Question: There is a way to let the navigation view (red box in figure) be the same for all tabs opened?
Thanks in advance.
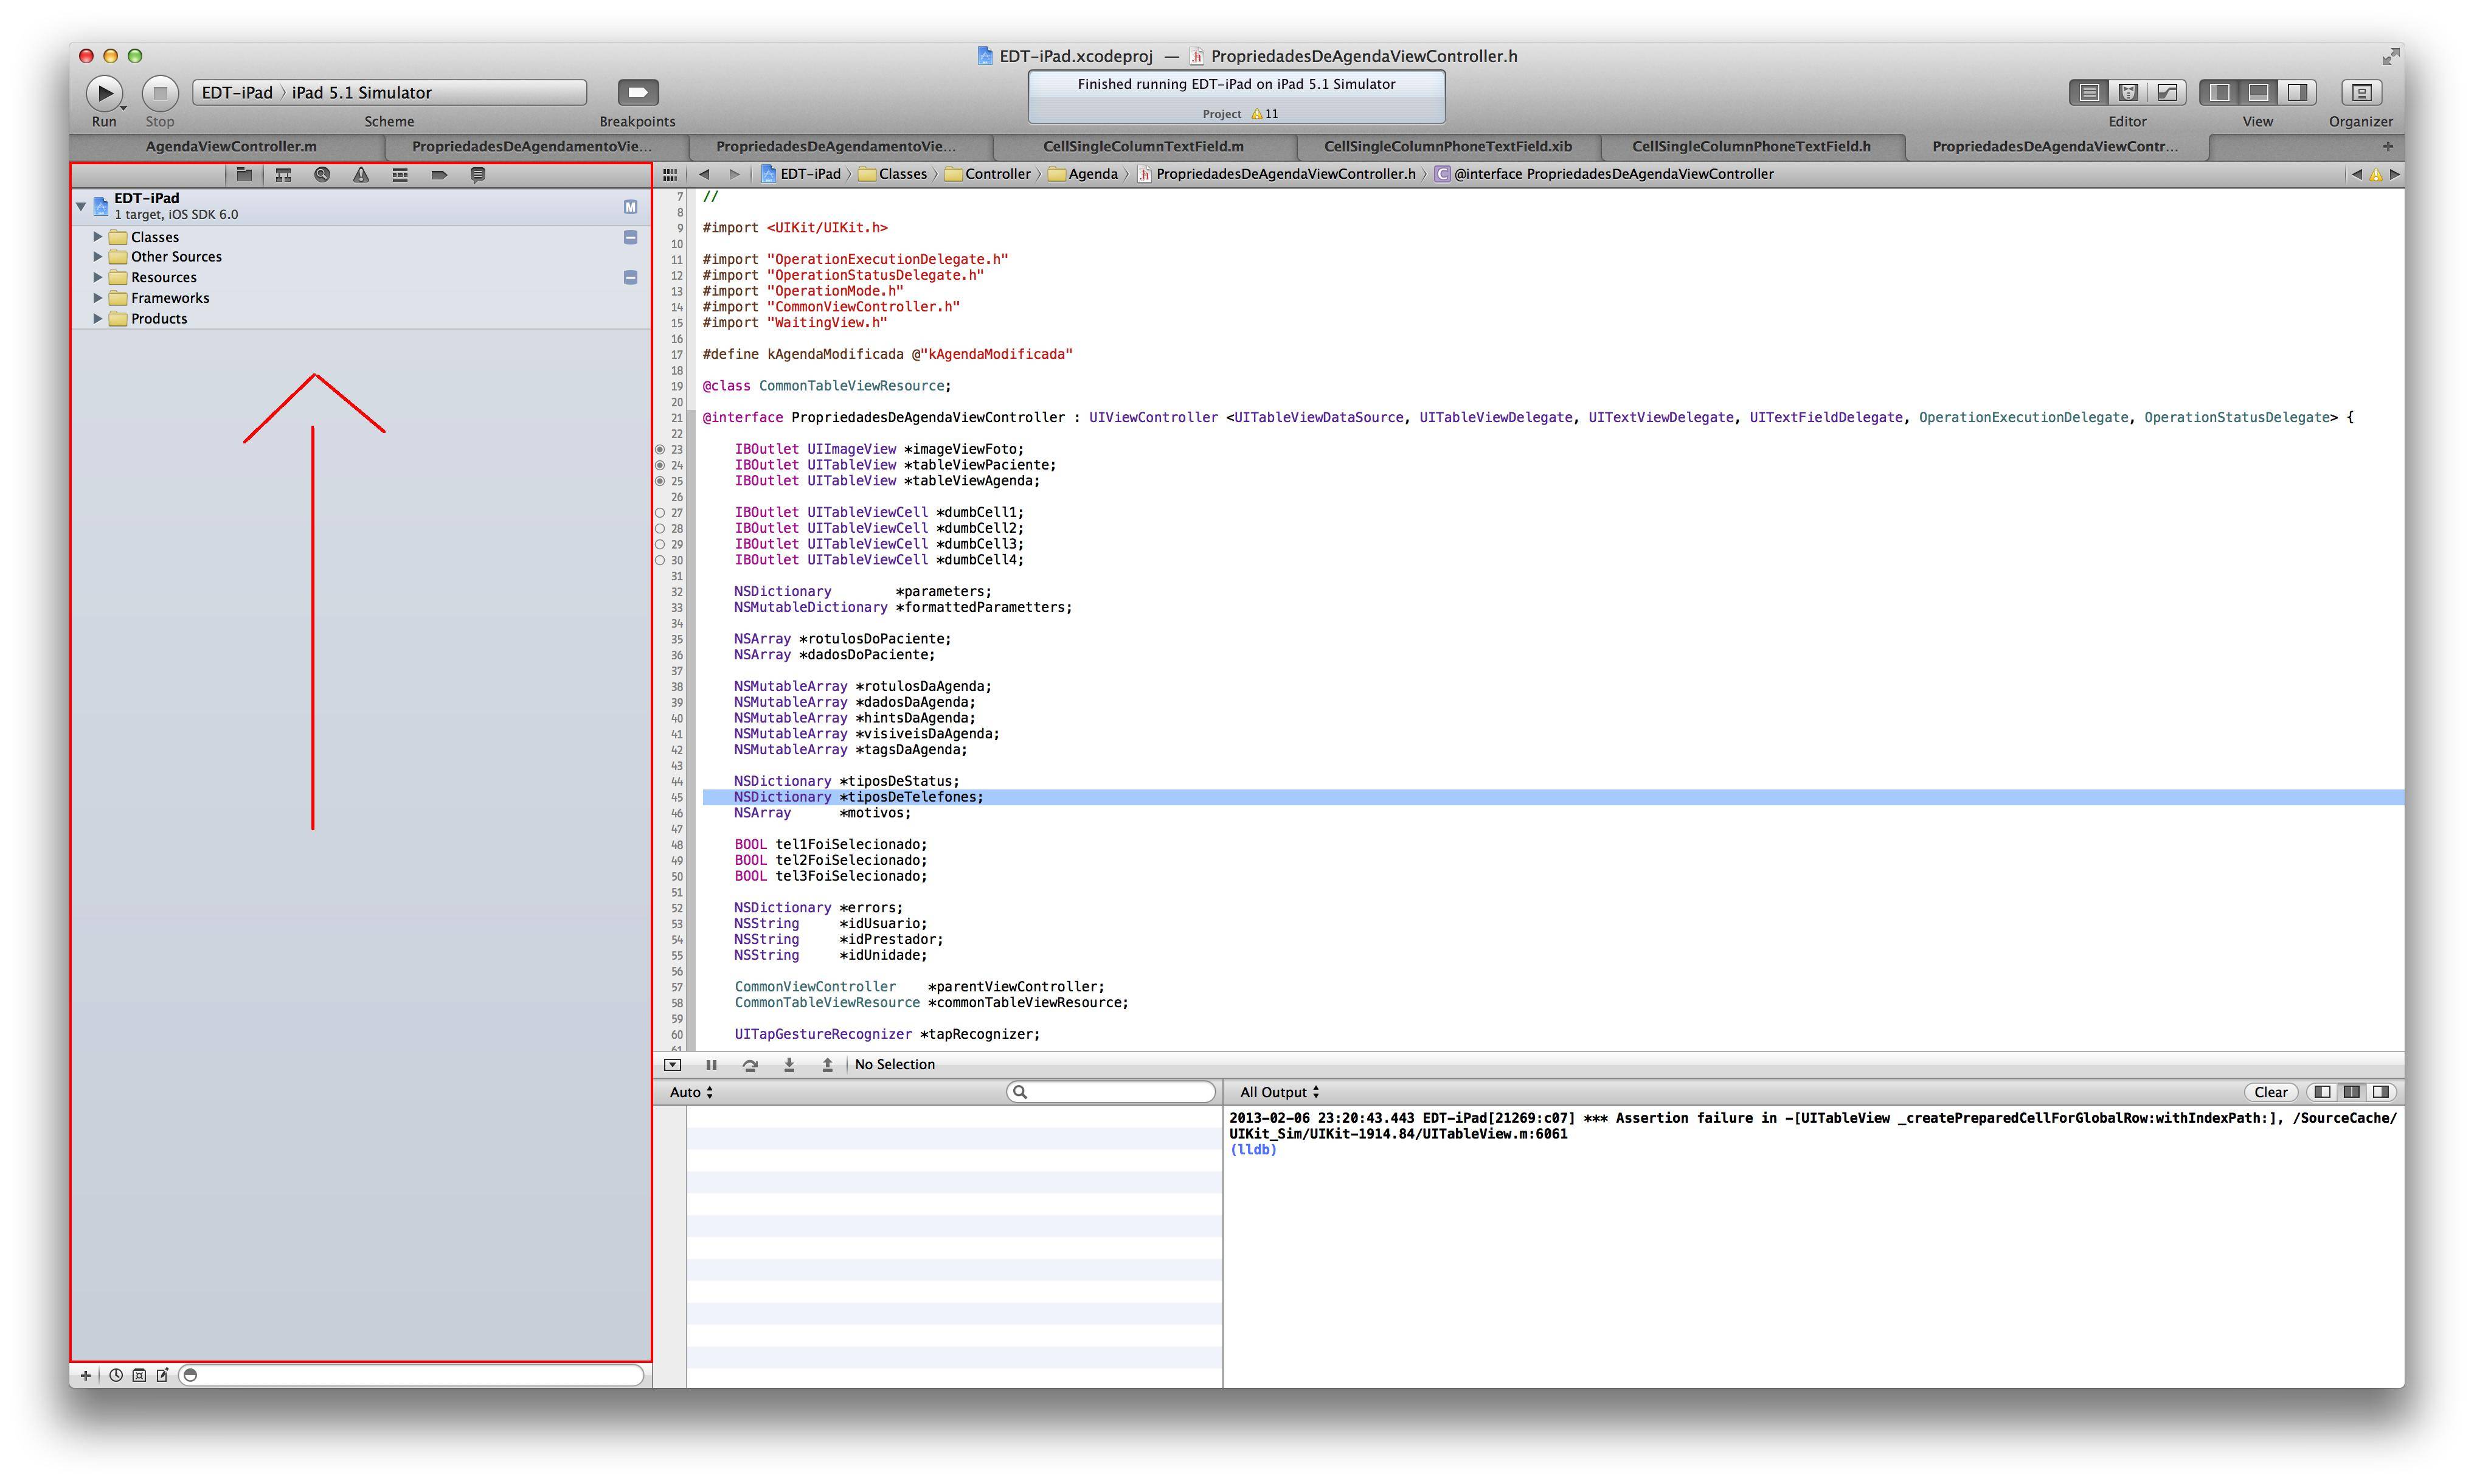
Answer: Yeah I could see how that would be annoying. I do not believe there is a way to force this but when opening a new tab the Navigation panel will be in the same state as the current tab you are on. So if you open a new tab with the Navigation panel present the tab will be showing the navigation panel as well (and vise versa). So it is easy to have all of your tabs consistent.
I believe the rationale for not forcing this to be the same across multiple tabs is because it is often nice to have the tabs different. In one tab you may just have one file open but in another if you are using the Assistant Editor (showing two files at the same time) it is nice to have this hidden. With tabs this can be automatic for you because each tab can have different navigation panels present.
Yes, it would be nice to have a setting for this and maybe eventually they will have one. There is also an easy shortcut to hide the navigation panel: +